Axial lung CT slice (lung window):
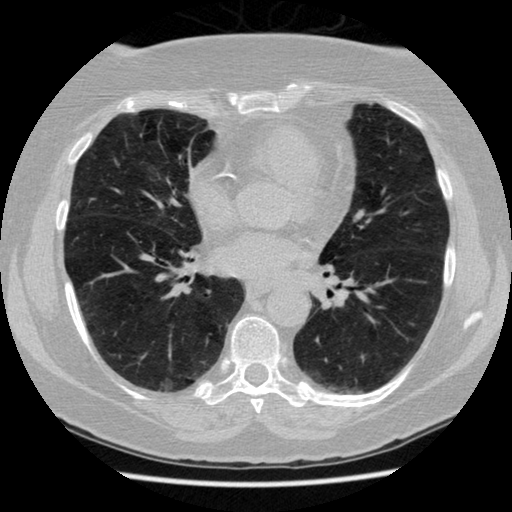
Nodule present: no